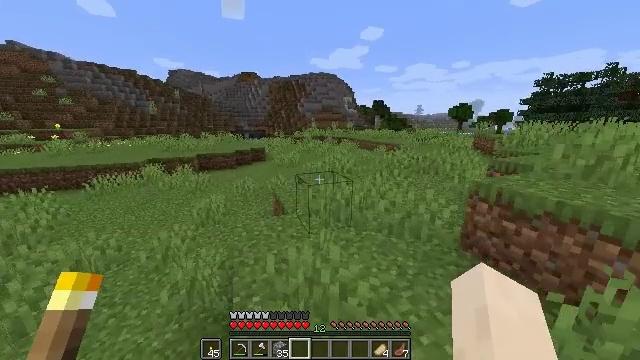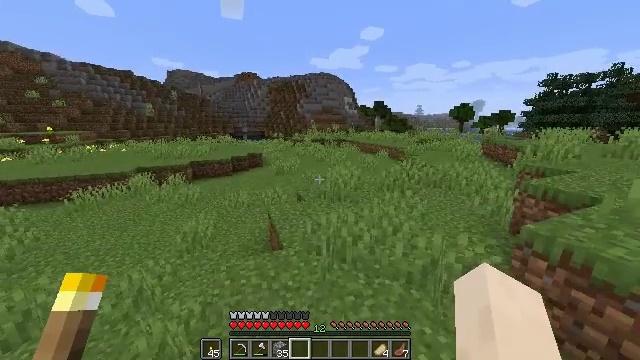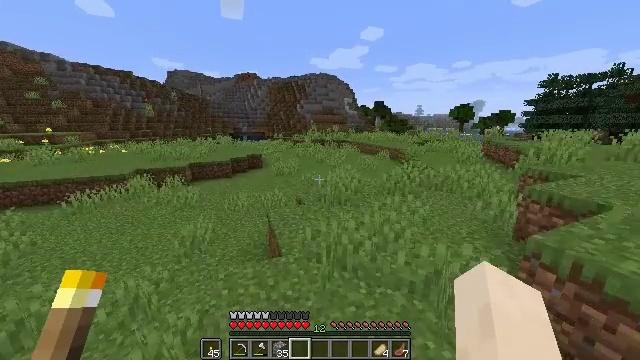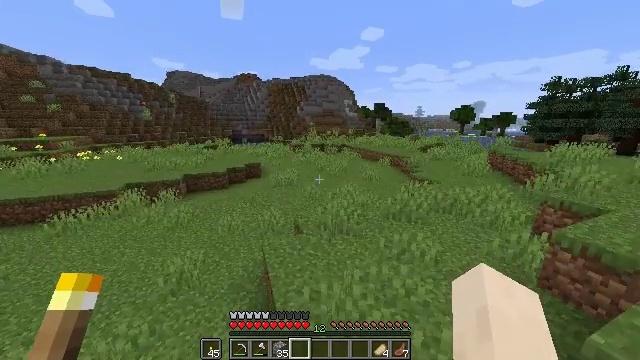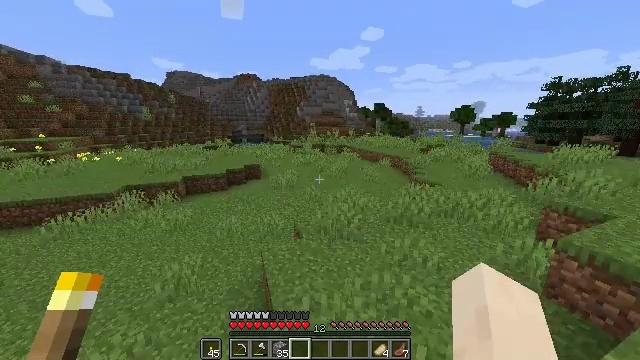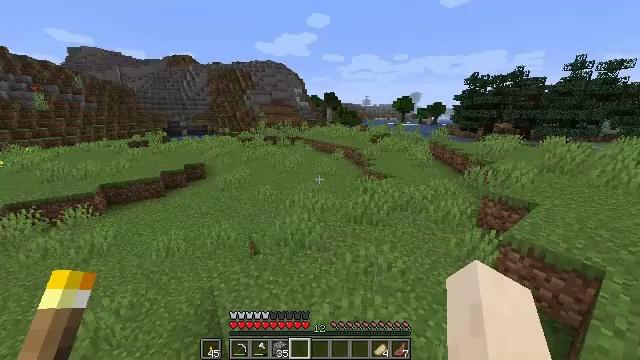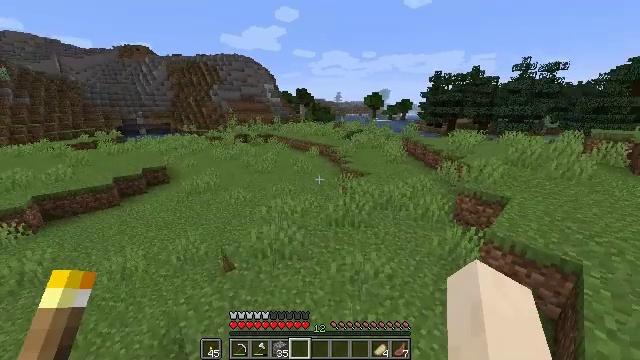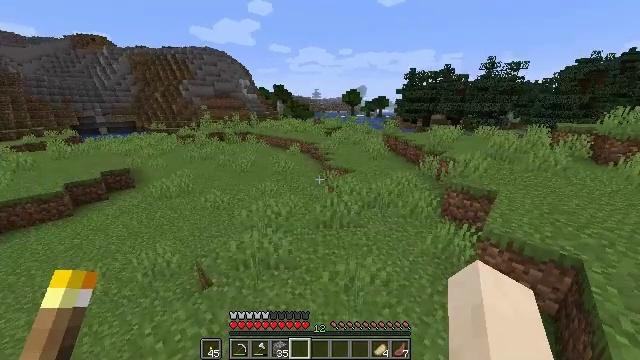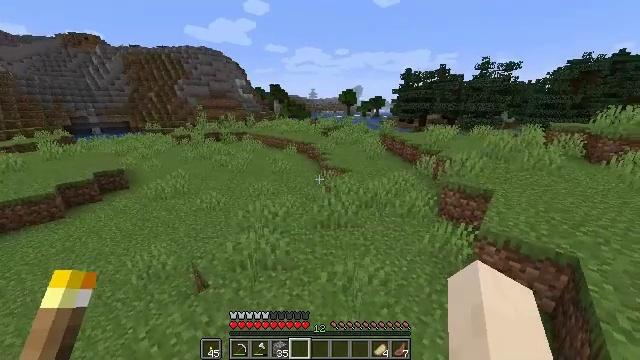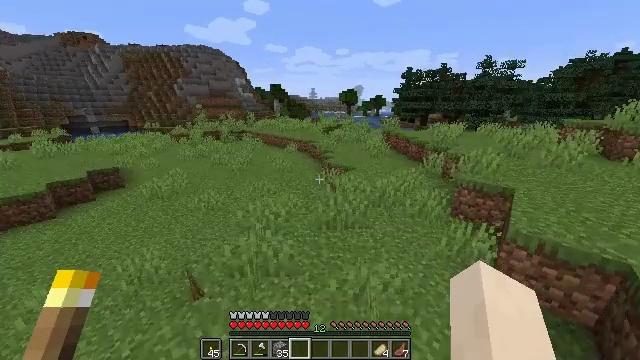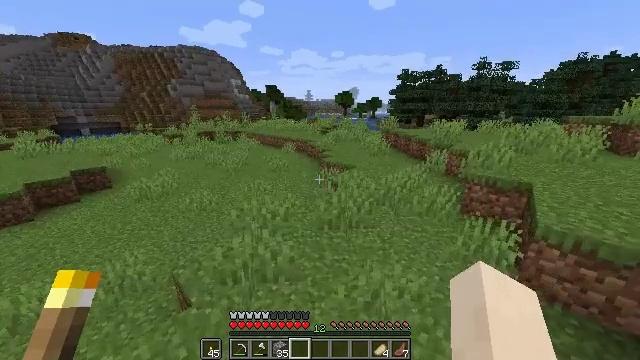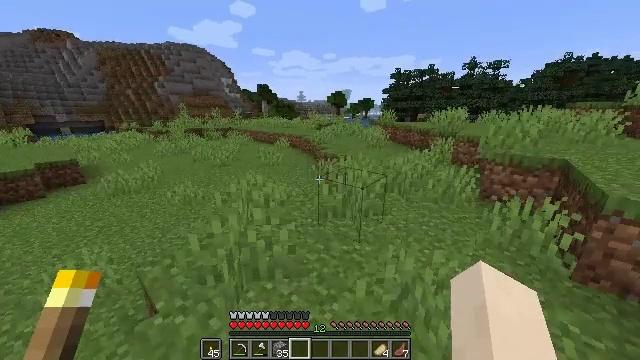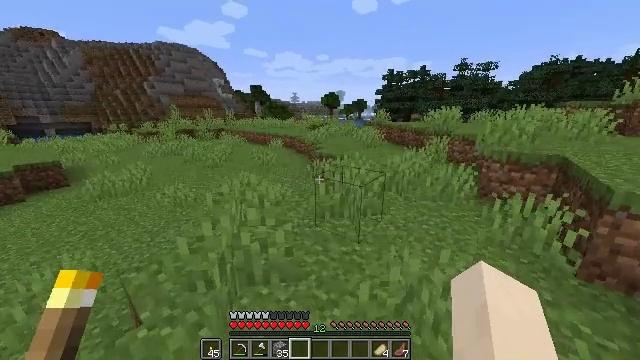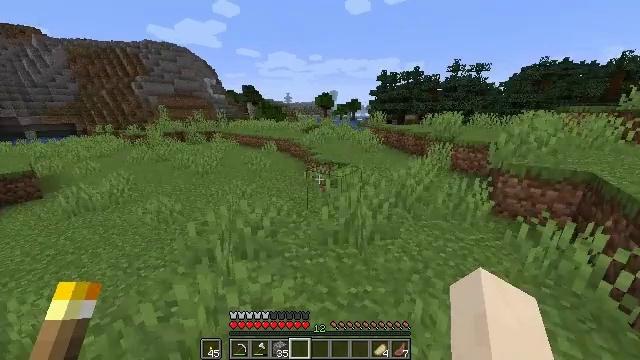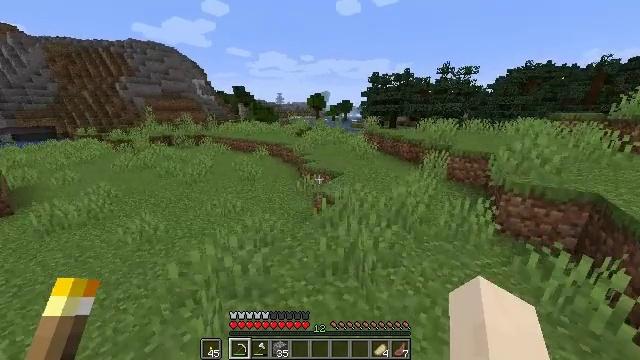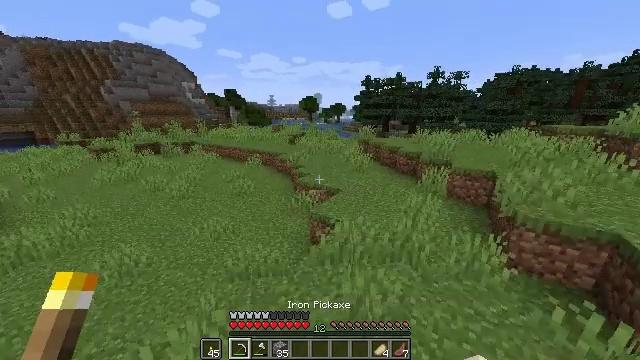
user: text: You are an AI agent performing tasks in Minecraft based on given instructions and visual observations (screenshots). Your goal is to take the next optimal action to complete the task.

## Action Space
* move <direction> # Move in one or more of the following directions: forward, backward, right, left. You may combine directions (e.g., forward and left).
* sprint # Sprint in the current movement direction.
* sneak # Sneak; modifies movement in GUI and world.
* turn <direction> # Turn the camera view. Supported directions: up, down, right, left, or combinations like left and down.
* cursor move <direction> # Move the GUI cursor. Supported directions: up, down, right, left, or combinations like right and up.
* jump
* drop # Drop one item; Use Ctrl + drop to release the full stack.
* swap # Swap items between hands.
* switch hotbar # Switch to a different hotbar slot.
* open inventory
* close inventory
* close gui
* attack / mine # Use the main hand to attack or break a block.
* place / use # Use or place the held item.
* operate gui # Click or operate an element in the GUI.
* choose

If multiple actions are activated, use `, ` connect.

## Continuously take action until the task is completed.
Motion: motion action
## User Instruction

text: Kill the chicken.
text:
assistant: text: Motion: move forward, sprint, jump
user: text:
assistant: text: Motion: move forward, sprint, jump
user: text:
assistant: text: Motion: move forward, sprint, jump
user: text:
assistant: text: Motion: move forward, sprint, jump
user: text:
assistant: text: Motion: move forward, sprint, turn right and down, jump
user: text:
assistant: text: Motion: move forward, sprint, turn right, jump
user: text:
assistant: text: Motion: move forward, sprint, turn right, jump
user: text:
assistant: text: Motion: move forward, sprint, jump
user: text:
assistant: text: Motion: move forward, sprint, jump
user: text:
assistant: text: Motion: move forward, sprint, turn right, jump
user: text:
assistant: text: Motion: move forward, sprint, turn right, jump
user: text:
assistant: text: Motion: move forward, sprint, turn right, jump
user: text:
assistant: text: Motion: move forward, sprint, turn right, jump
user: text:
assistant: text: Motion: move forward, sprint, turn right, jump, switch to hotbar 1
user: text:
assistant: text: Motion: move forward, sprint, turn right, jump, switch to hotbar 1
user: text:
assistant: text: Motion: move forward, sprint, jump, switch to hotbar 1
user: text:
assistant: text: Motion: move forward, sprint, jump, switch to hotbar 1
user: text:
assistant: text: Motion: move forward, sprint, jump, switch to hotbar 1
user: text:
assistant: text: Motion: move forward, sprint, jump
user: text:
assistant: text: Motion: move forward, sprint, jump
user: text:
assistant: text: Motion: move forward, sprint, turn right, jump
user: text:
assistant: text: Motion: move forward and move right, sprint, turn right, jump
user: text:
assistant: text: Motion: move forward and move right, sprint, jump
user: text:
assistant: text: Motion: move forward and move right, sprint, jump
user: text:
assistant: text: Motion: move forward and move right, sprint, jump
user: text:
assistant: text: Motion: move forward, sprint, jump
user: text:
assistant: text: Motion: move forward, sprint, jump
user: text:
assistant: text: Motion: move forward, sprint, jump
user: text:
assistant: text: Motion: move forward, sprint, jump
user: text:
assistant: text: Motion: move forward, sprint, jump